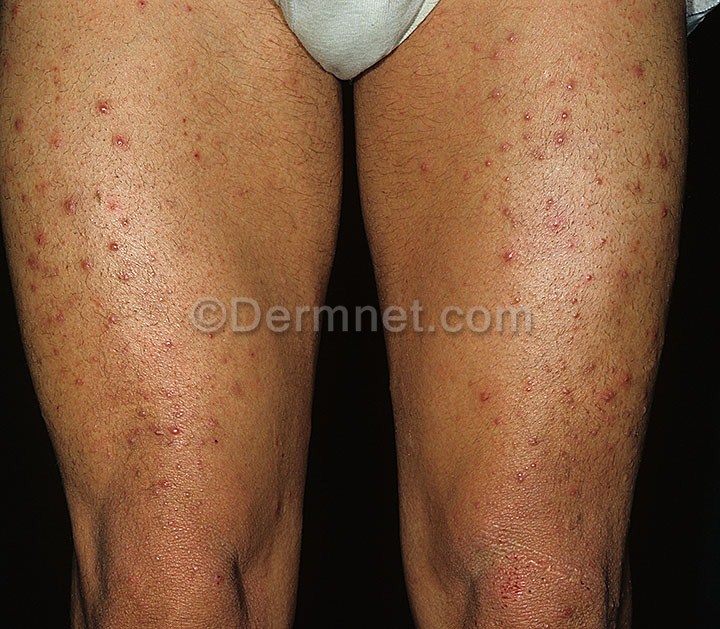
Disease: Atopic Dermatitis Photos